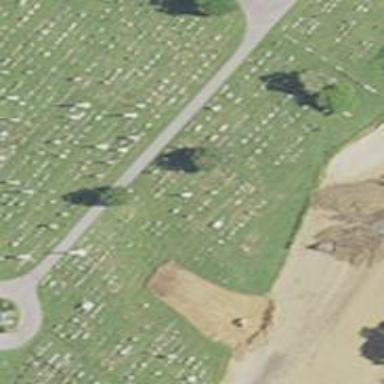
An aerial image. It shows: Sector in the cemetery.